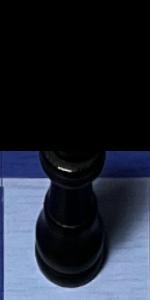
Label: King_Black